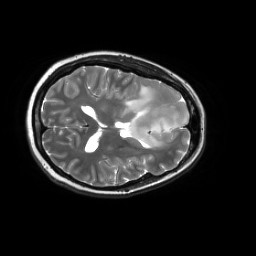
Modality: T2w
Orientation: axial
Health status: ill
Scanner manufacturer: siemens
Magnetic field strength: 3 T
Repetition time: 7.57 s
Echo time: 0.095 s